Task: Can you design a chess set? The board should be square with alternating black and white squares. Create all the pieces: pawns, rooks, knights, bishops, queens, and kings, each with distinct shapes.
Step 128:
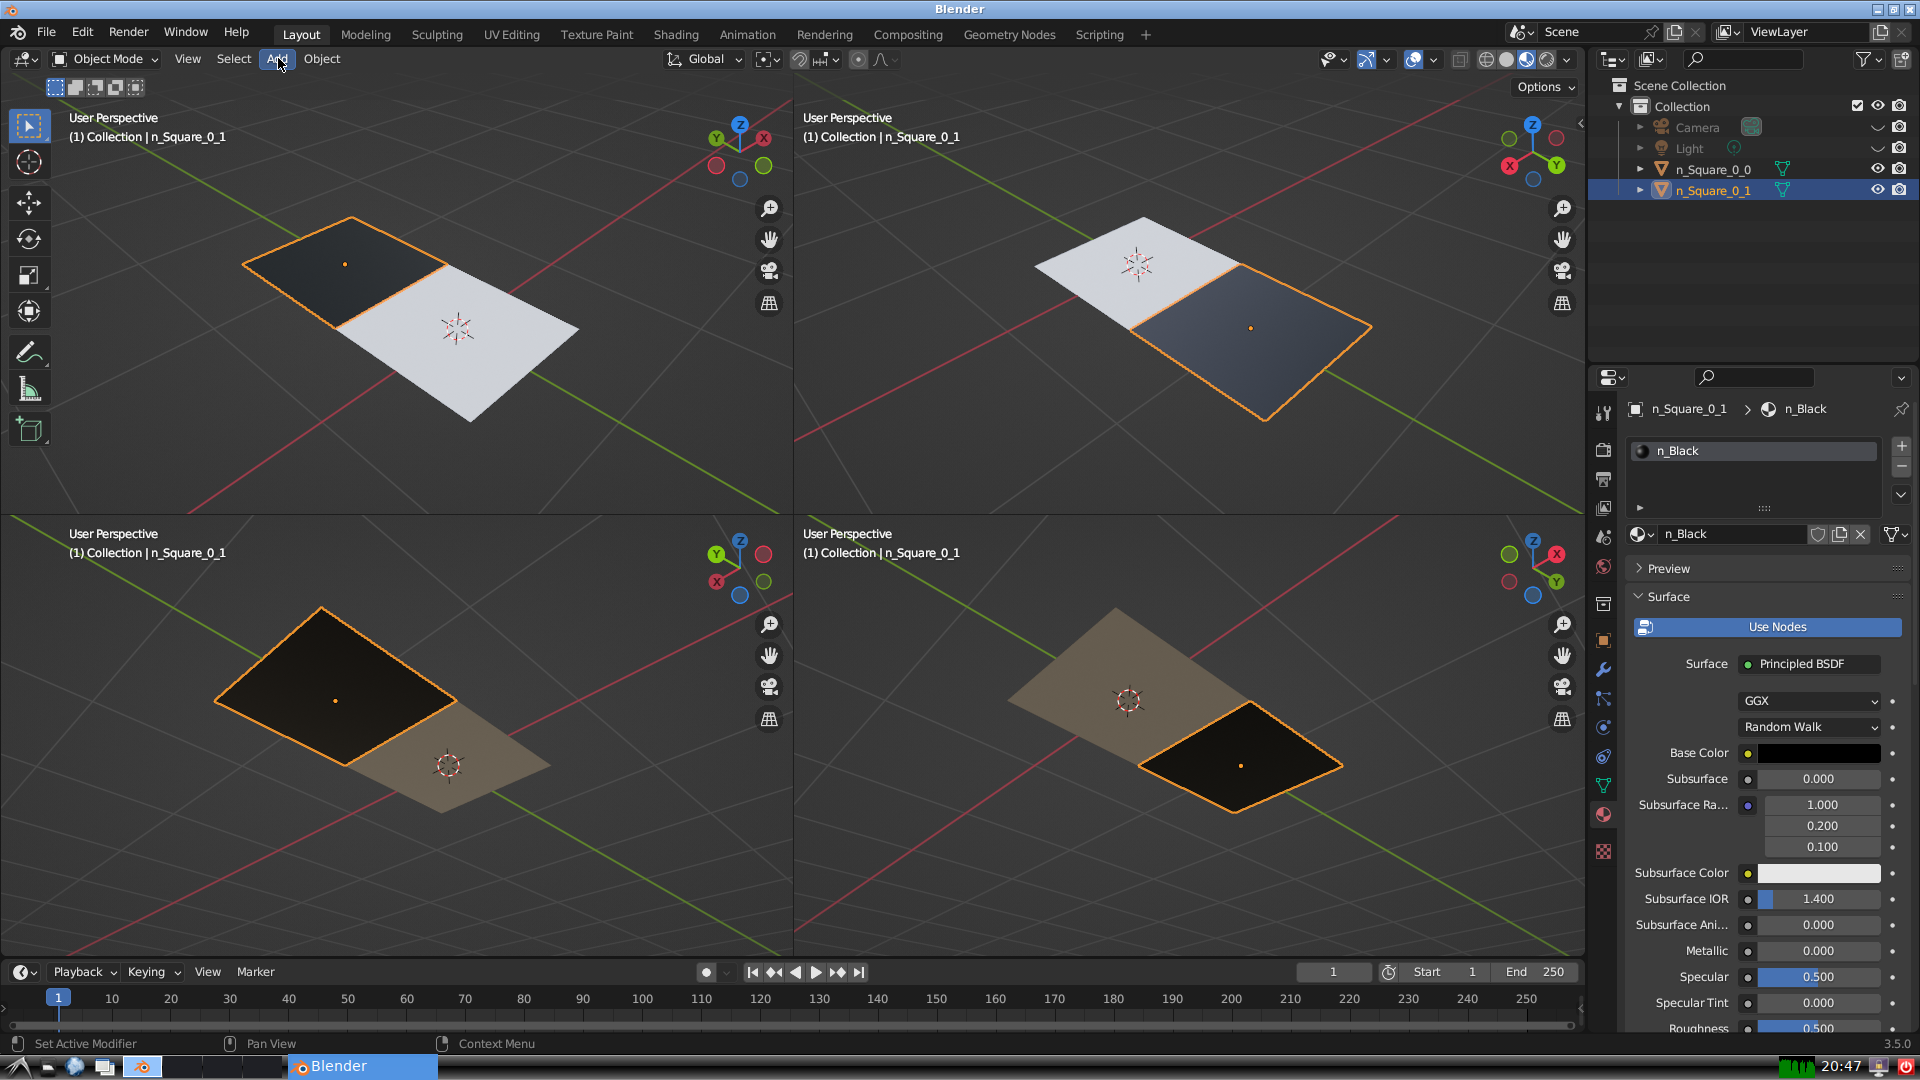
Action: click: no